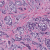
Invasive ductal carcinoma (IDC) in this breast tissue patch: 1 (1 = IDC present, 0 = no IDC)